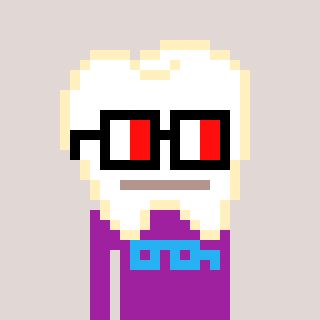
a pixel art character with square glasses with black frames and red eyes, a tooth-shaped head and a magenta-colored body on a warm background